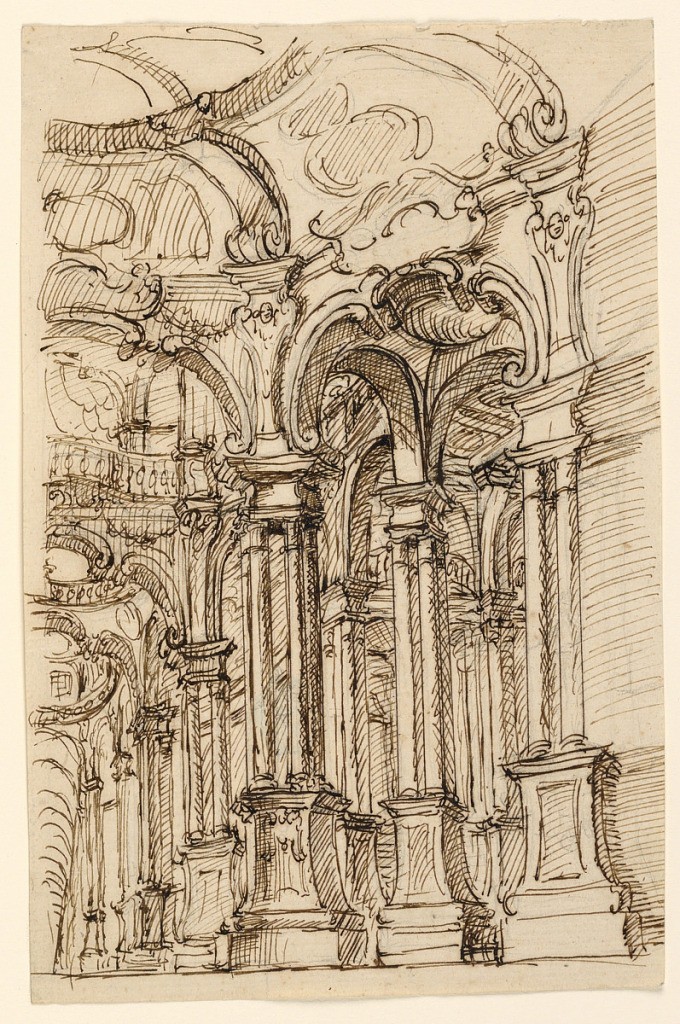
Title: Stage Design: Vaulted Interior
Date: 1675–1700
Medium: Pen and bistre on paper
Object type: Drawing
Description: Vertical rectangle showing interior view. Coupled columns on pedestals support the vault of a church or palace nave which stretches far back into an indistinct distance.